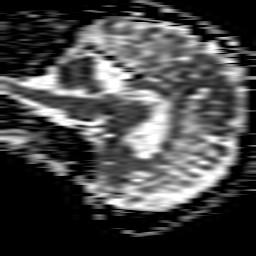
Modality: ADC
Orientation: sagittal
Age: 64
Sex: male
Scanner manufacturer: philips
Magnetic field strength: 1.5 T
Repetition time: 3.792 s
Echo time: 0.09257 s